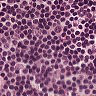
Metastatic tissue present: no